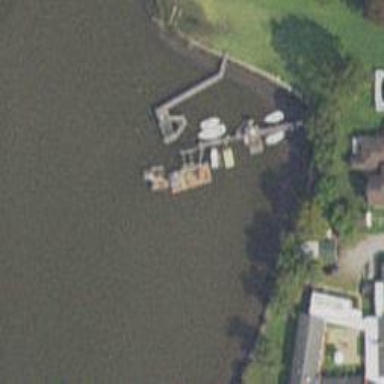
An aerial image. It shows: Man-made pier.